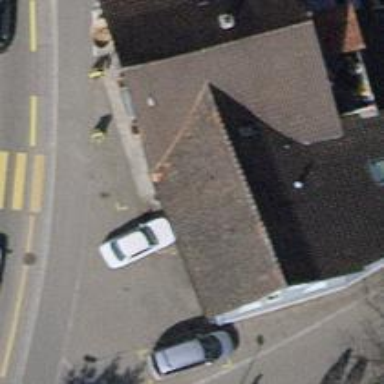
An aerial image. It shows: Restaurant.